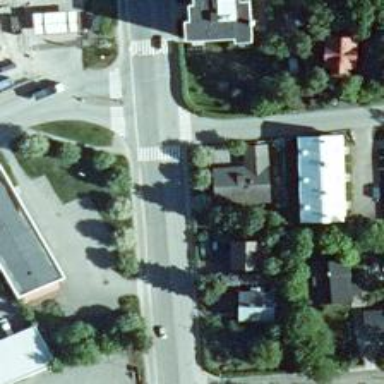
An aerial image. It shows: Asphalt footway with uncontrolled crossing.